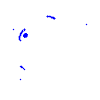
Particle: kaon